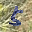
Label: 5